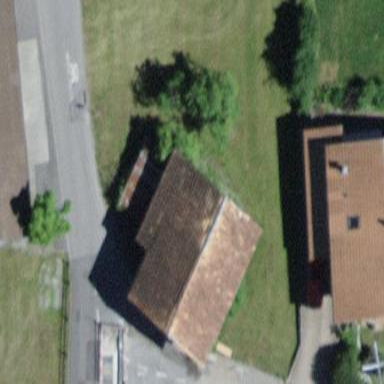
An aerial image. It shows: Barn.